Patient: sex M, age 47
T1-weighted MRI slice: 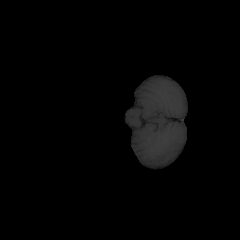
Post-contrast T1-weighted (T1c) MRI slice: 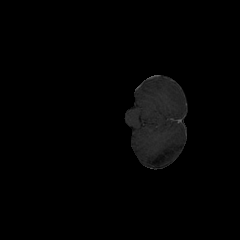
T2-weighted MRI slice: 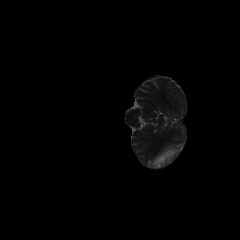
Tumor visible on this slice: no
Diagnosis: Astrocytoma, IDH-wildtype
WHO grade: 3